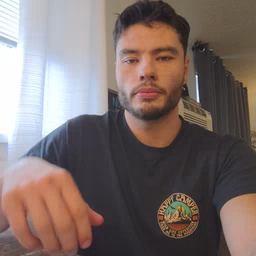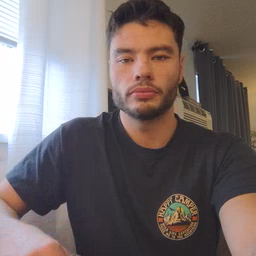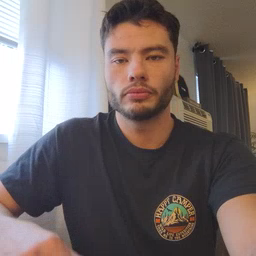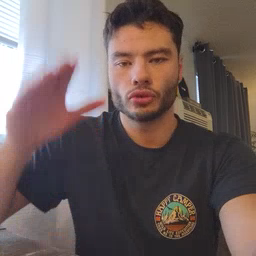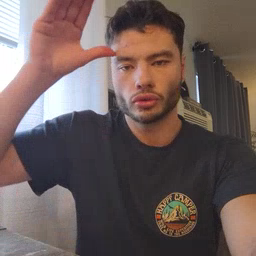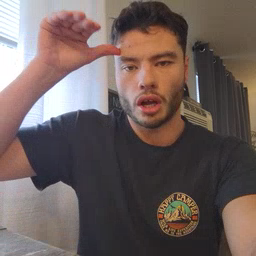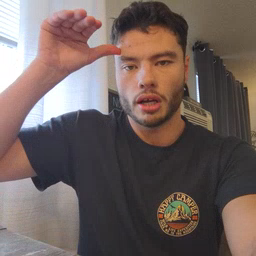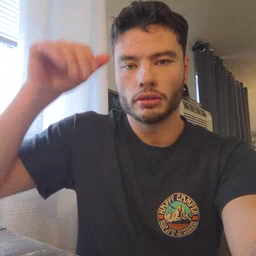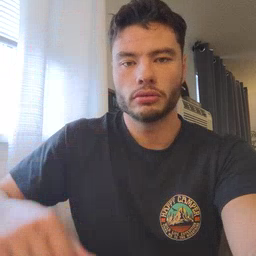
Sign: donkey